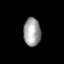
Tissue: prostate
Cell type: T cells
Senescence score: 0.8809
Nuclear area (px): 478
Mean DAPI intensity: 158.123